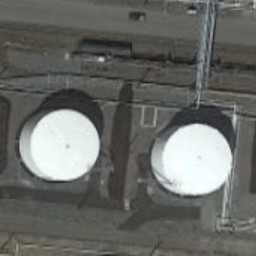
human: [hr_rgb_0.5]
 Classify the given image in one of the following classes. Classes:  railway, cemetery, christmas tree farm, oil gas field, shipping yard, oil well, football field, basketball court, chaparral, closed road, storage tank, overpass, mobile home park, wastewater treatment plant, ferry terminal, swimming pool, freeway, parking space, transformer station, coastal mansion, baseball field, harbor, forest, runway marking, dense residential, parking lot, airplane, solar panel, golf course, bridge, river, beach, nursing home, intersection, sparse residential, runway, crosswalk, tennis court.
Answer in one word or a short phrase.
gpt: storage tank